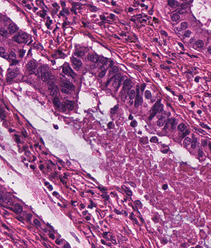
Tumor epithelial tissue: yes
Tumor-associated stroma tissue: yes
Normal tissue: no